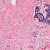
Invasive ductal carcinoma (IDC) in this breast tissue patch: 0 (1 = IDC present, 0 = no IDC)